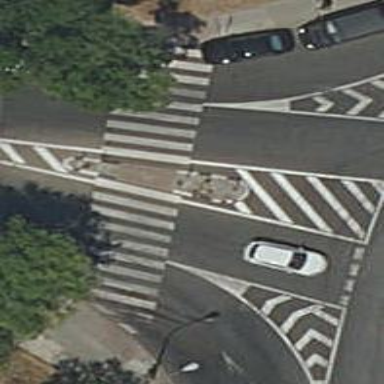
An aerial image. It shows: Asphalt footway with uncontrolled zebra crossing.